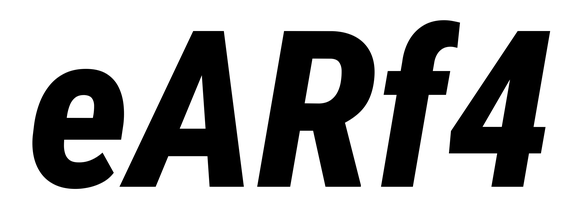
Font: Roboto-Italic_Condensed_ExtraBold_Italic